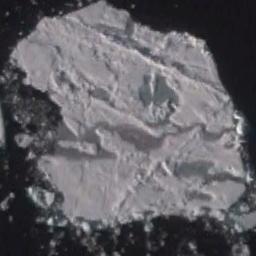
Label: sea_ice